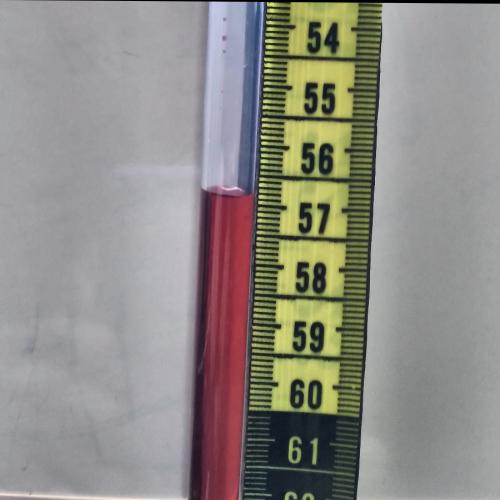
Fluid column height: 56.8 cm